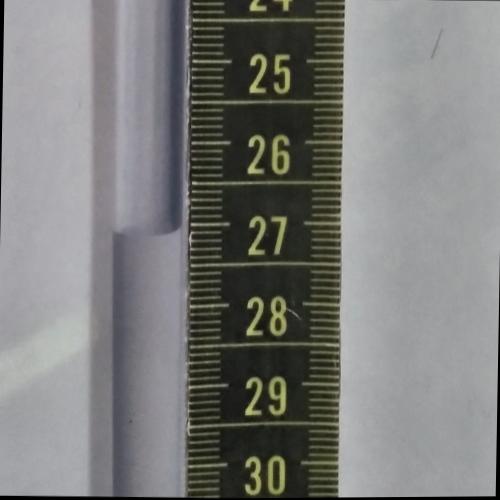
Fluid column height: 27.1 cm